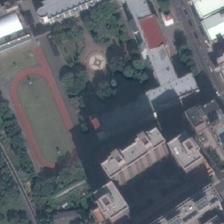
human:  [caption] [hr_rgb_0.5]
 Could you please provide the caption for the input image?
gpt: just two people play on the large football field .

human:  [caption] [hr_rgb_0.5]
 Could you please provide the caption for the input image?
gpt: many buildings and some green trees are around a playground .

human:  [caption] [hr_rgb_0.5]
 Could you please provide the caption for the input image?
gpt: the playground situates in the open space near the buildings and is integrated with lush plants .

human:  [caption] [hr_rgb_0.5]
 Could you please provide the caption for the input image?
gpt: a playground is surroundeded by many green trees and many buildings .

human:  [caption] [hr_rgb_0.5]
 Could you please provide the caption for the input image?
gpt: a playground is surrounded by many trees and houses .